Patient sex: F
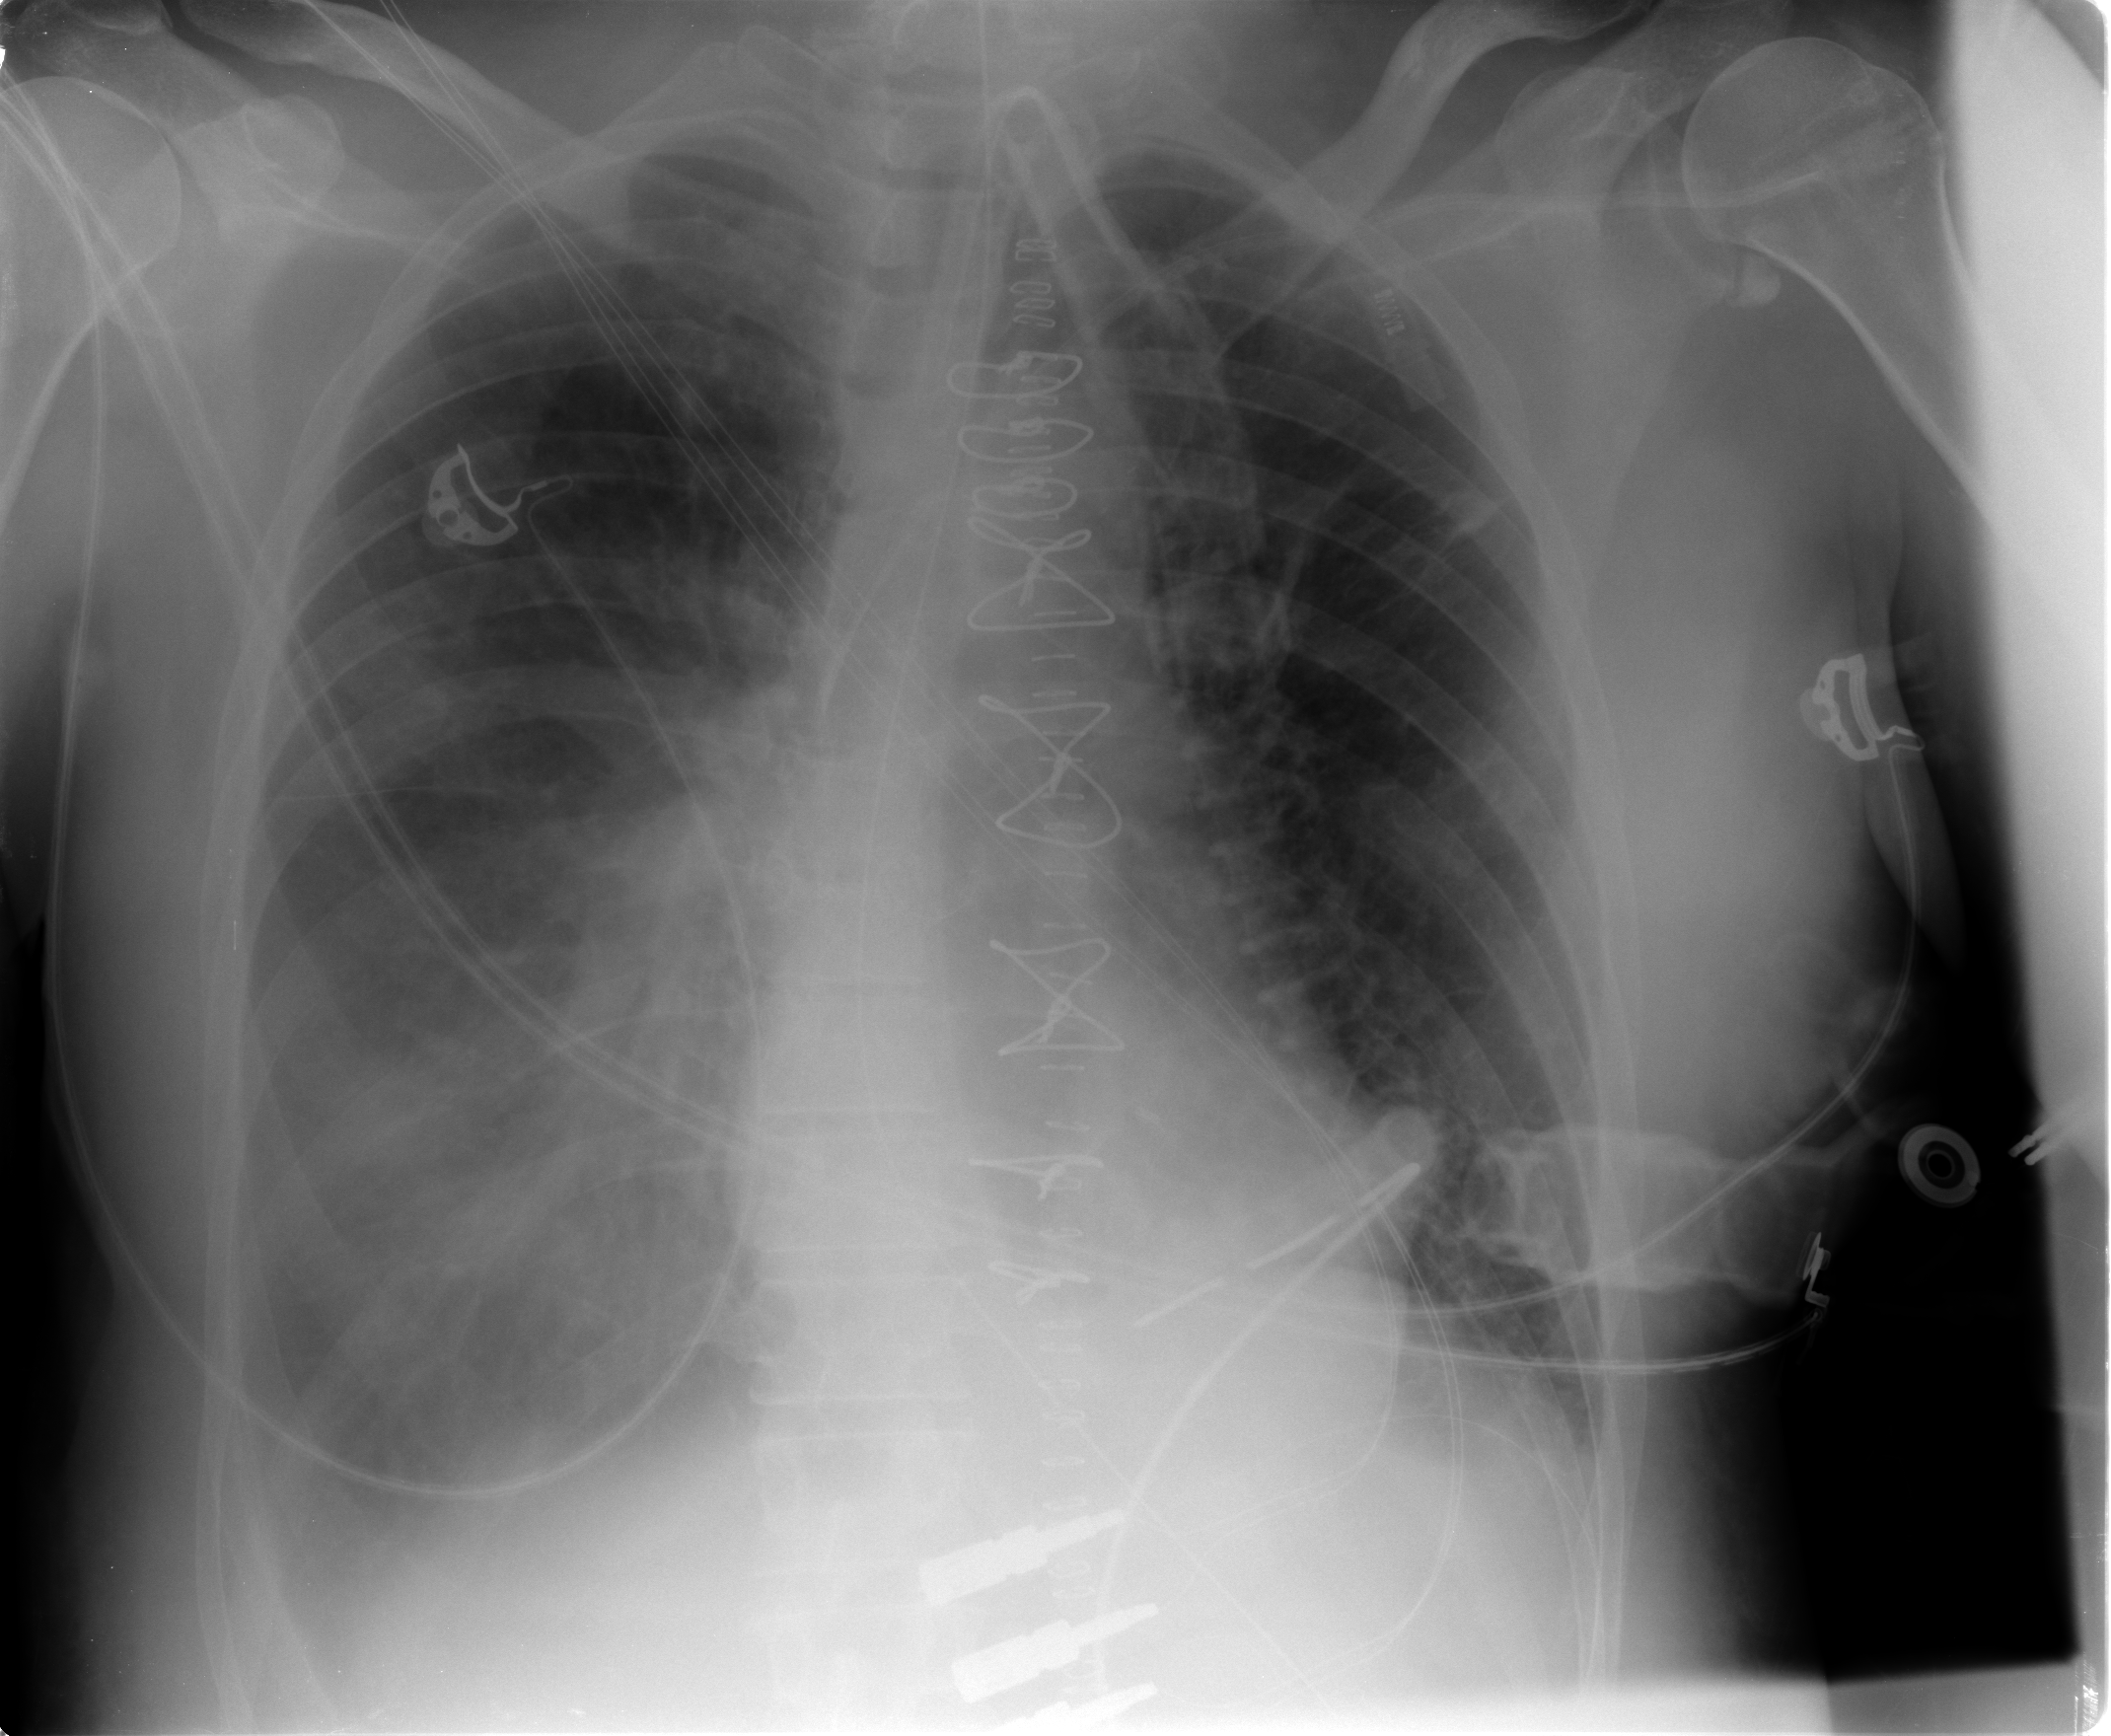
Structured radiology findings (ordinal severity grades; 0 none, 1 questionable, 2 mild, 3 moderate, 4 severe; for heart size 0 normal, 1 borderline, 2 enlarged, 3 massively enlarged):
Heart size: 0
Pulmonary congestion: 2
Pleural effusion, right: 2
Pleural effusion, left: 1
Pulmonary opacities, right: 3
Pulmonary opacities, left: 0
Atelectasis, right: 3
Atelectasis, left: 2